Question: In my solution, I have one project whose name is bold.

Why is 'ErrorHandlerLibrary' bold?
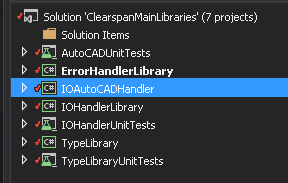
Answer: This is because for whatever reasons, for debugging or release purposes, Visual Studio has chosen that project as your 'Startup Project'. These projects run automatically when starting the Visual Studio debugger. This also means that you have the option to run multiple projects when the debugger starts. To read more, <URL>.